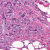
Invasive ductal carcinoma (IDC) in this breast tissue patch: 0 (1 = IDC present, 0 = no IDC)